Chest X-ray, PA view. Patient: 56 years old, sex M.
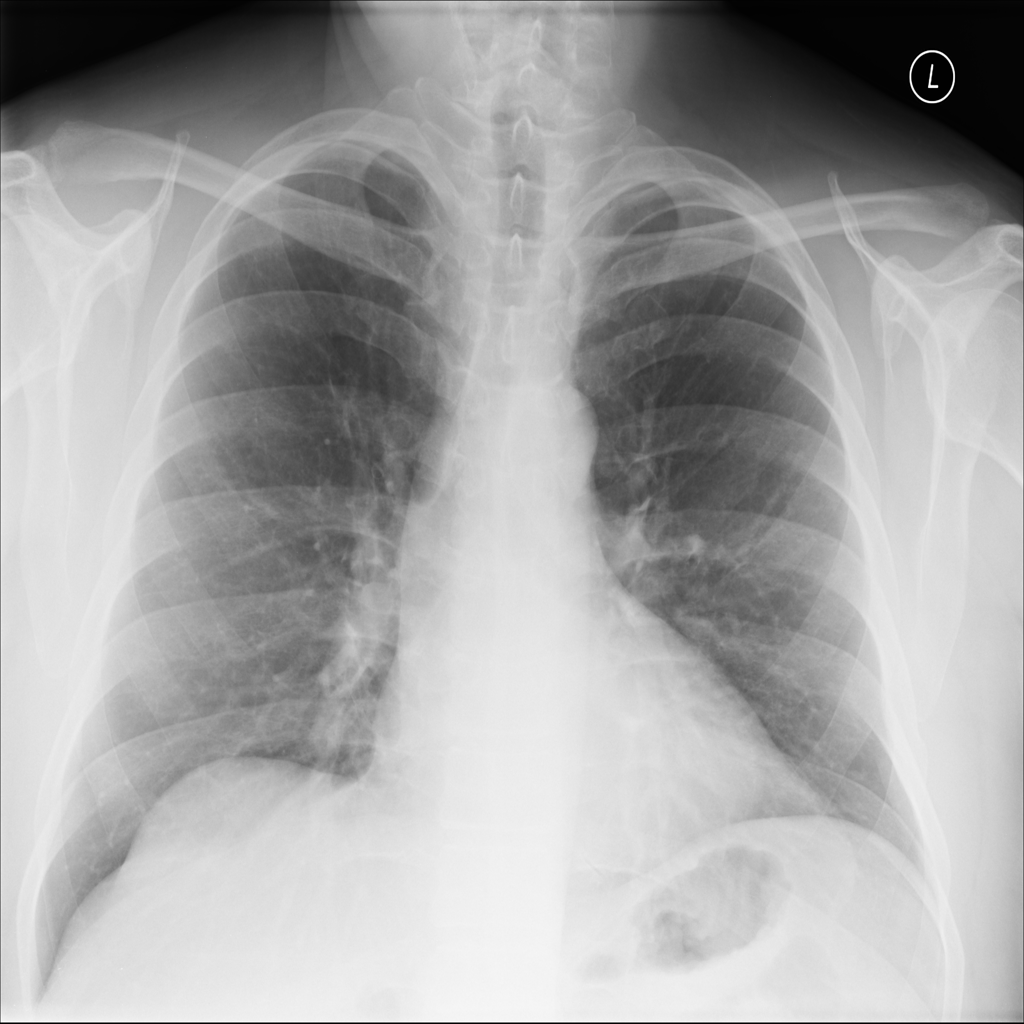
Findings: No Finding